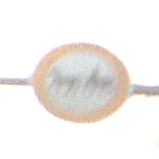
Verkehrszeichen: VerbotGespannfuhrwerke
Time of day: SunriseSunset
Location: Outdoor (Nature)
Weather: PartlyCloudy
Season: NotSpecified
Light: Natural